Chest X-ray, AP view. Patient: 58 years old, sex M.
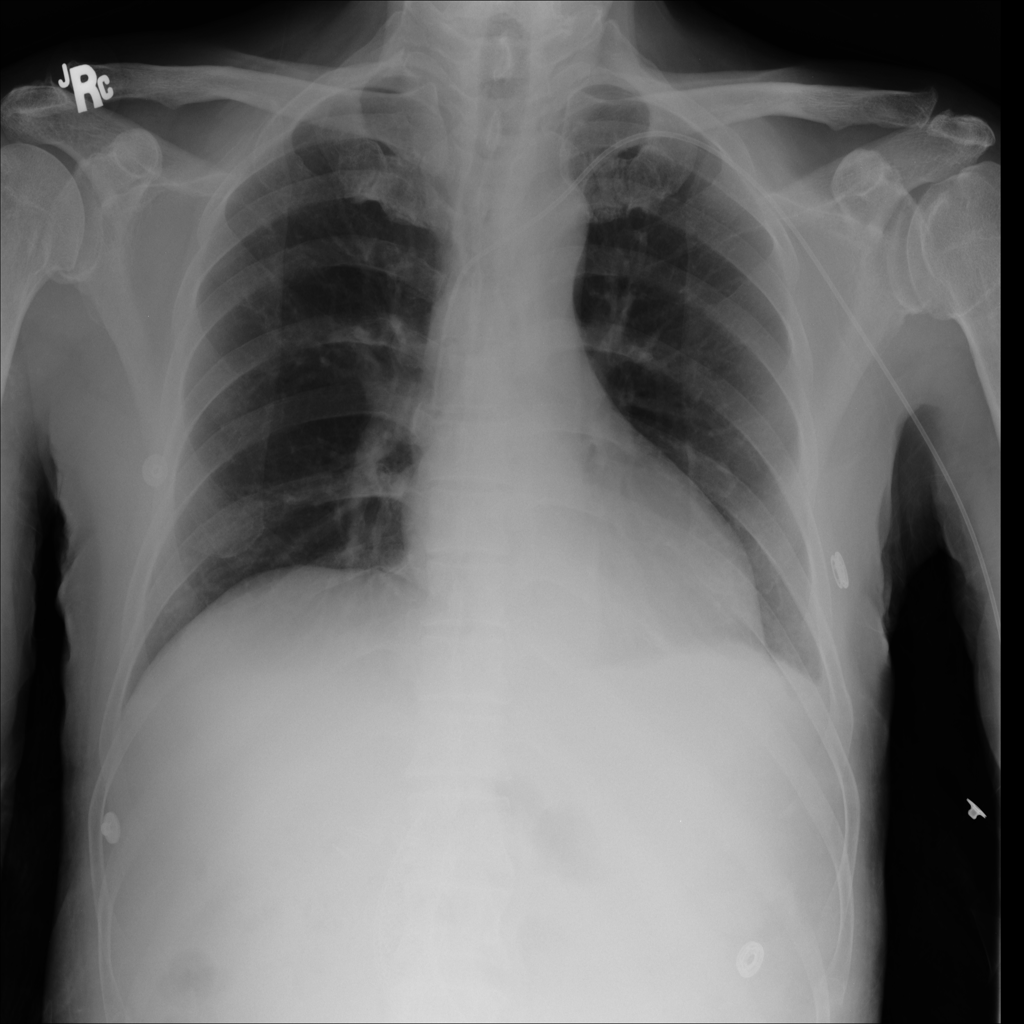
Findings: No Finding